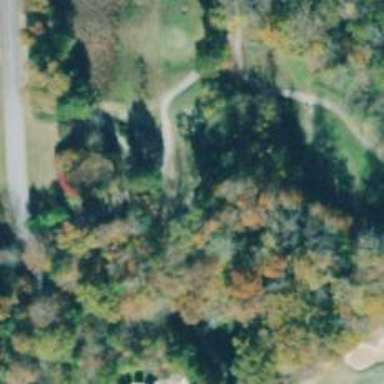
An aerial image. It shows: Golf tee.